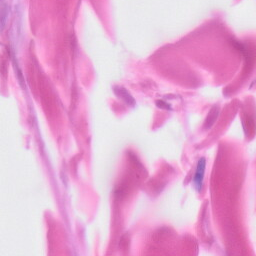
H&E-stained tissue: Skin